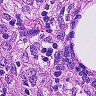
Metastatic tissue present: no